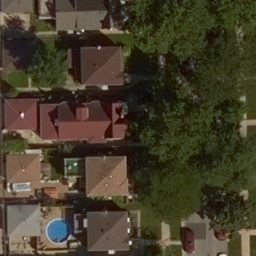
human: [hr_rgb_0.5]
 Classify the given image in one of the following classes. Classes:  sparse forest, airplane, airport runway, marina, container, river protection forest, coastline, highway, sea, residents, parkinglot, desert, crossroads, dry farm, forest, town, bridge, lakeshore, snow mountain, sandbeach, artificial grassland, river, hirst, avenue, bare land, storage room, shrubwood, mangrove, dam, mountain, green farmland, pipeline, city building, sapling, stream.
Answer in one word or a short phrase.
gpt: residents